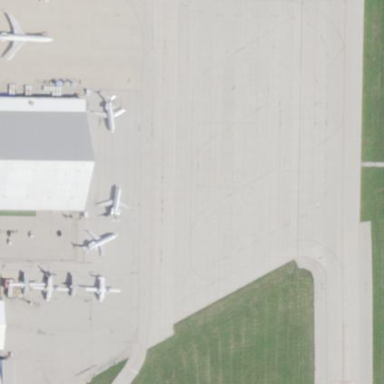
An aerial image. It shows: Apron at the airport.